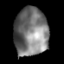
Tissue: lung
Cell type: Epithelial cells
Senescence score: 0.1131
Nuclear area (px): 1602
Mean DAPI intensity: 120.498